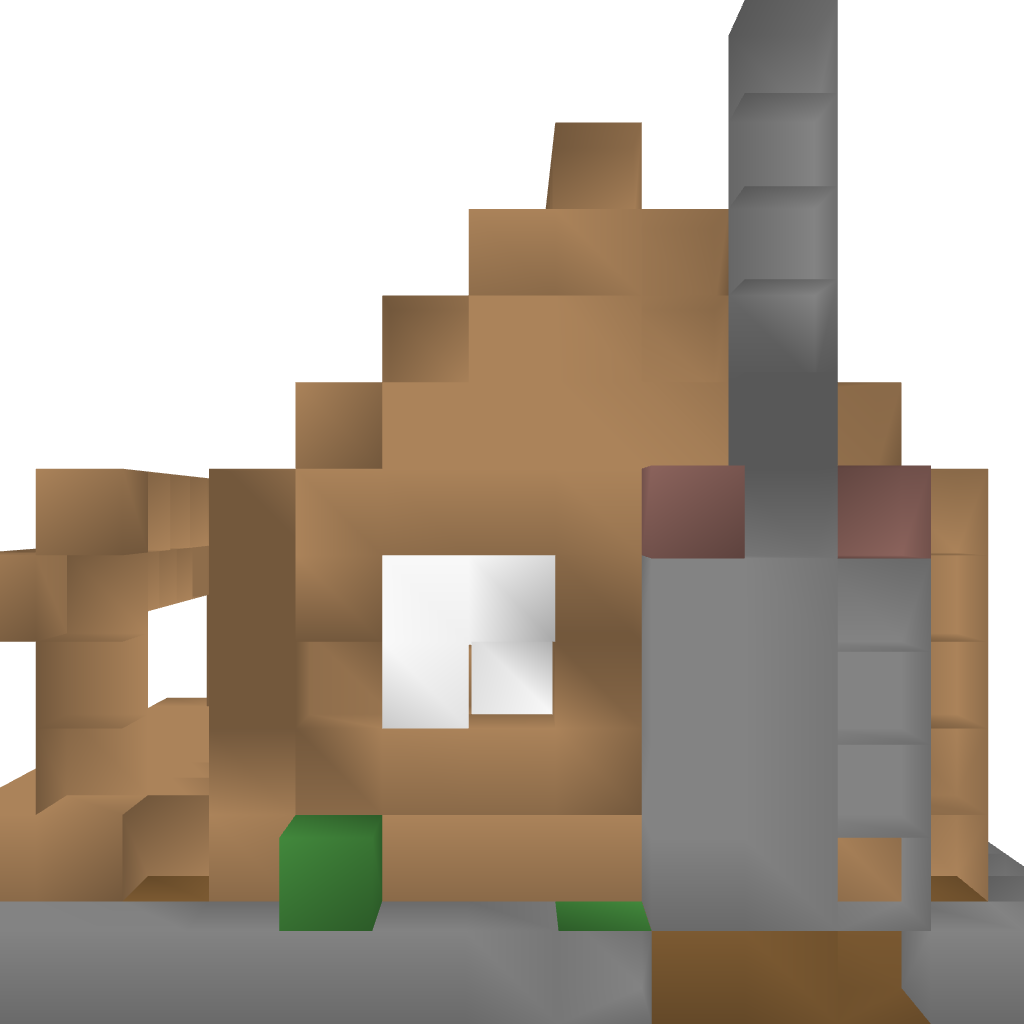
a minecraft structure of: Advanced Shop bad low quality